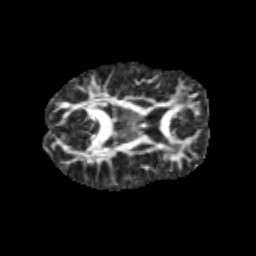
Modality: FA
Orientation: axial
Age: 11
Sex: male
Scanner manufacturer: siemens
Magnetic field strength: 3 T
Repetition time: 3.8 s
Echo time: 0.07 s